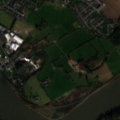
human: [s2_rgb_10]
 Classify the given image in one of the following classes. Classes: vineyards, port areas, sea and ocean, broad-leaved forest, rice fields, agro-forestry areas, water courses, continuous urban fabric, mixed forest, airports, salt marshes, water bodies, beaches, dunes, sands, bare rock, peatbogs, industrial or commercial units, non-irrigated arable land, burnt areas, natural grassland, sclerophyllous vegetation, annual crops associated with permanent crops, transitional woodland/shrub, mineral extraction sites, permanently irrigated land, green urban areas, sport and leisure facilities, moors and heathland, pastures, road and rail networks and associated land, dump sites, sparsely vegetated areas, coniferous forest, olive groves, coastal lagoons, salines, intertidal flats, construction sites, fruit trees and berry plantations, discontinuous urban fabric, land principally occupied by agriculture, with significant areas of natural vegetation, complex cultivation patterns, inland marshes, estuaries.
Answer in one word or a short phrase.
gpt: discontinuous urban fabric, non-irrigated arable land, pastures, broad-leaved forest, water courses